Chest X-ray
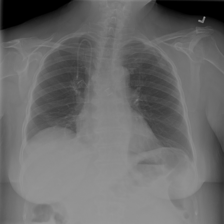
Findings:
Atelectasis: negative
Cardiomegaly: negative
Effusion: negative
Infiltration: positive
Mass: negative
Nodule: negative
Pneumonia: negative
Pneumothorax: negative
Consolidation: negative
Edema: negative
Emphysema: negative
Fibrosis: negative
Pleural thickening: negative
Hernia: negative